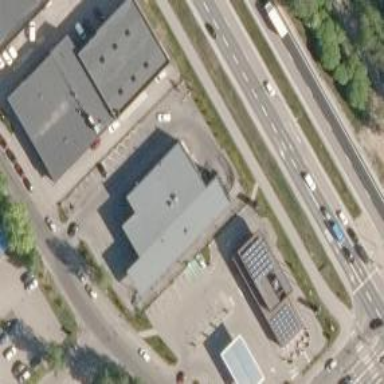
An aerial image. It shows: Car wash facility located inside building.